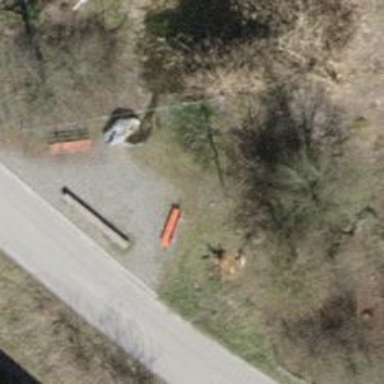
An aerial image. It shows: Red bench.